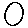
Label: circle